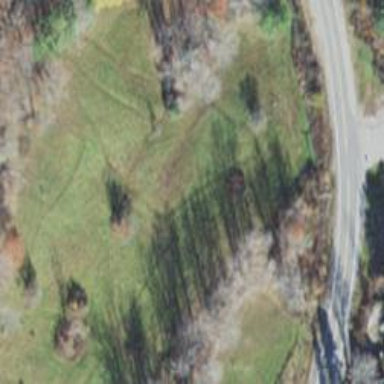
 specifically designed for the sport of disc golf."